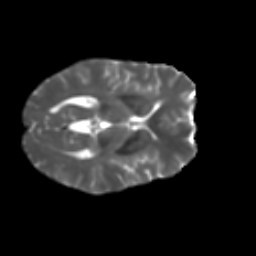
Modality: T2w
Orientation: axial
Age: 49
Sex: female
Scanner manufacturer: ge
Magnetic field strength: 3 T
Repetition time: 7.8 s
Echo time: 0.0606 s